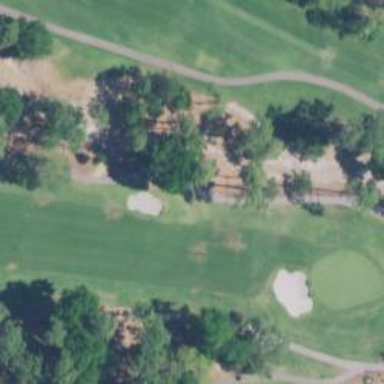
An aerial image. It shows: Path for golf carts.